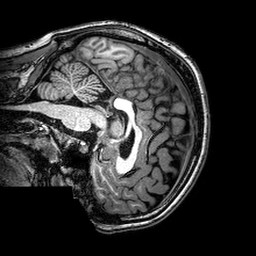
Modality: T1w
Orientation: sagittal
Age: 20
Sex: female
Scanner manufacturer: philips
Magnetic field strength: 3 T
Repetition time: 0.008228 s
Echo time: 0.00376 s